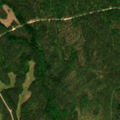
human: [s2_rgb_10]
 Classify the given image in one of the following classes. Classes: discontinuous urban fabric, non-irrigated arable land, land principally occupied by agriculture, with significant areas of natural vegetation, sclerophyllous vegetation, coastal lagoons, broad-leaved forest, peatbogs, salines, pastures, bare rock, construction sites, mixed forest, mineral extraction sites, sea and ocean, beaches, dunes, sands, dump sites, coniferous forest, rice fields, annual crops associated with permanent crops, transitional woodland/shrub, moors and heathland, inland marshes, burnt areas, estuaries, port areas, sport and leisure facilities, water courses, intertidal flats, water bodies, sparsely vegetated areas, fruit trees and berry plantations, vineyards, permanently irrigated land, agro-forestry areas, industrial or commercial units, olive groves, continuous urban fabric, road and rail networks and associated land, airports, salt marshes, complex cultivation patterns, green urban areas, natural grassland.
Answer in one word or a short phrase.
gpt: coniferous forest